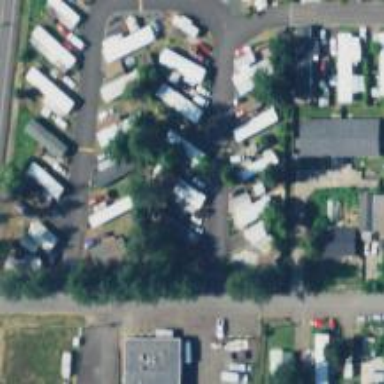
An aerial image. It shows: Residential area known as trailer park.